Interaction volume radius: 10 \u00c5
Interaction volume height: 10 \u00c5
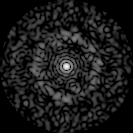
Disorder parameter: 0.7903